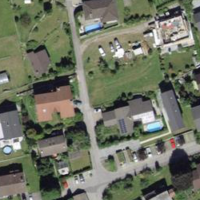
EUNIS habitat code: 55
Species observed at this site:
Euphorbia cyparissias